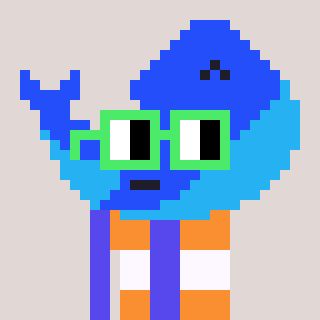
a pixel art character with square light green glasses, a whale-shaped head and a computerblue-colored body on a warm background